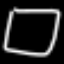
Label: square